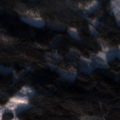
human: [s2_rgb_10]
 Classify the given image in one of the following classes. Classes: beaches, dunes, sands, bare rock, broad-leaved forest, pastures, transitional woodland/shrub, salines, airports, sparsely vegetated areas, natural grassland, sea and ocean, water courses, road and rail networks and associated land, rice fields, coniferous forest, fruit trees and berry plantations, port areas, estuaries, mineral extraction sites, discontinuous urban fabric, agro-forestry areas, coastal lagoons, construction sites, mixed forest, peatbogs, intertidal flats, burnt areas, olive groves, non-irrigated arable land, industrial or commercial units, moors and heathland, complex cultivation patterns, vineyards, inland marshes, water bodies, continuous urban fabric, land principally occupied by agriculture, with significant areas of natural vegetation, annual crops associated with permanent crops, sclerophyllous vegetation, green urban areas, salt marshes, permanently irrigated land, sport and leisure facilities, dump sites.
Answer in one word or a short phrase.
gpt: coniferous forest, mixed forest, transitional woodland/shrub